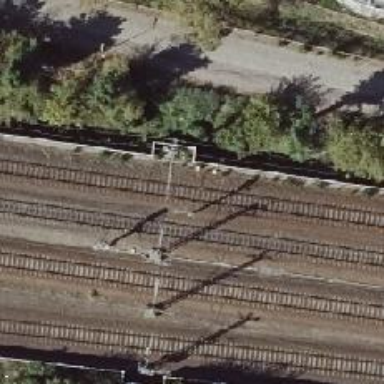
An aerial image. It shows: Railway signal.